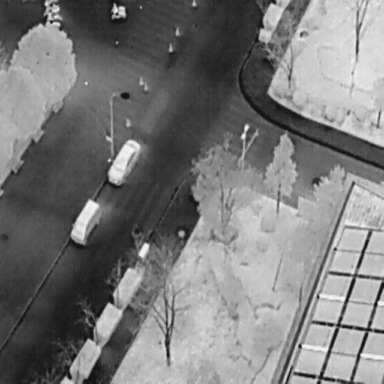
There are six Bicycles in the infrared image.